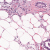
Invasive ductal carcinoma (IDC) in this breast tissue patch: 1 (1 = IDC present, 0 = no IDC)